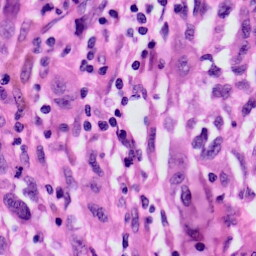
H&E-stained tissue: Skin